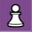
Piece: wP